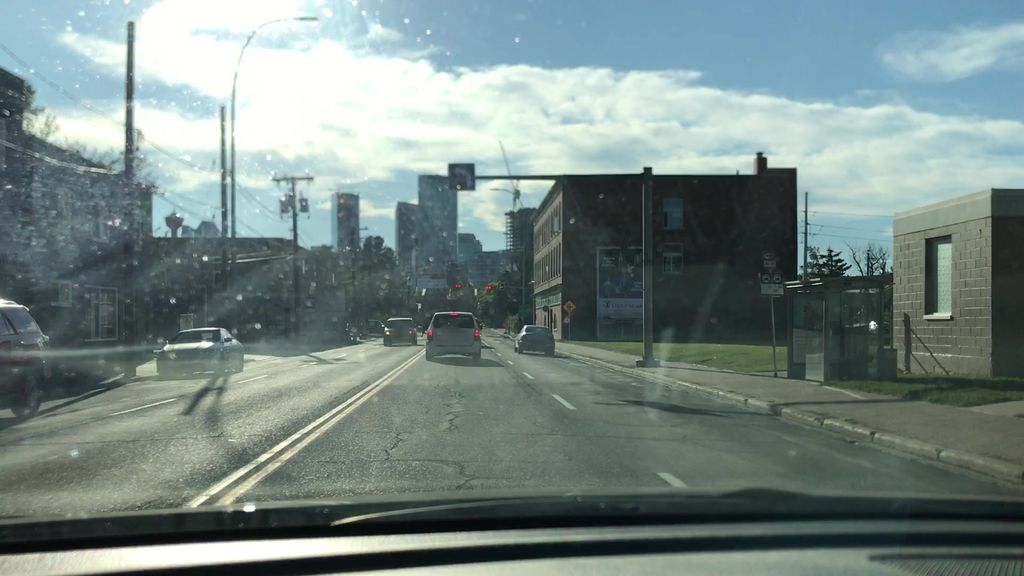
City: calgary